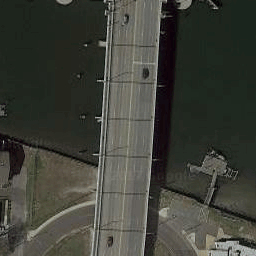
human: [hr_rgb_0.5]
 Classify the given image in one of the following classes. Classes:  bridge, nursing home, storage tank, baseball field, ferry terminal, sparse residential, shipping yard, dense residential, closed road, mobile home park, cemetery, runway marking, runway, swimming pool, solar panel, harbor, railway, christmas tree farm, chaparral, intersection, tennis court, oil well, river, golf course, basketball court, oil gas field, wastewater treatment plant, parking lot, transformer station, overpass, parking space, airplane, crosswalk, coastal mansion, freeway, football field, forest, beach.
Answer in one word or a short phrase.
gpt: bridge